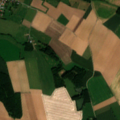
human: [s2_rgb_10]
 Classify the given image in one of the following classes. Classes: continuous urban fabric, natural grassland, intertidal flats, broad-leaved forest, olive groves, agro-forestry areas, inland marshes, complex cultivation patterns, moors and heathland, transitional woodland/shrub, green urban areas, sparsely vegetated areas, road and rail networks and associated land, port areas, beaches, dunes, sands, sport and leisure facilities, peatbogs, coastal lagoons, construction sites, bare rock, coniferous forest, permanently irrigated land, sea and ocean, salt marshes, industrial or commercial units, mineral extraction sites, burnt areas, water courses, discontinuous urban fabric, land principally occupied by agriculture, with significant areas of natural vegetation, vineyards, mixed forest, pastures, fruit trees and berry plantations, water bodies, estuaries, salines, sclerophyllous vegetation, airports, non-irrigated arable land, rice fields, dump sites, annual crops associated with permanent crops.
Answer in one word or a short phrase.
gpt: discontinuous urban fabric, non-irrigated arable land, pastures, broad-leaved forest